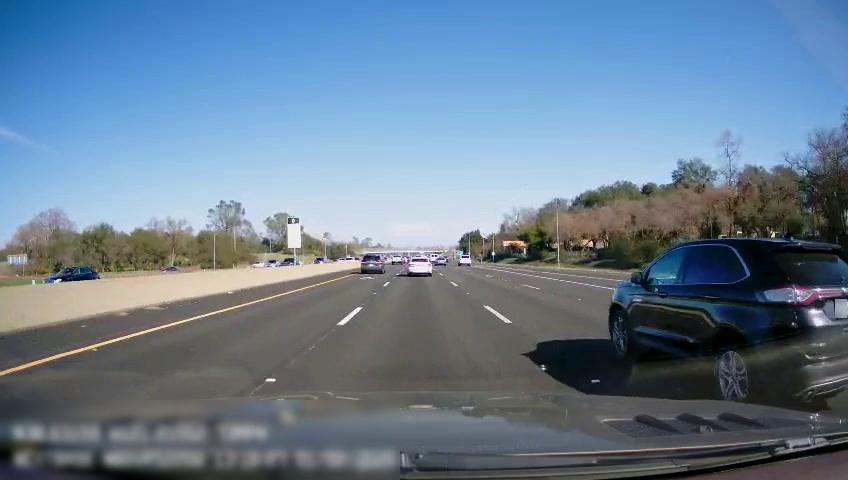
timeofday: Day
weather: Sunny
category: Drivable Space
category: Vehicles | SUV
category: Vehicles | Truck
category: Vehicles | Car
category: Vehicles | SUV
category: Vehicles | SUV
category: Vehicles | Car
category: Lanes | Current Lane
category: Lanes | Current Lane
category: Lanes | Current Lane
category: Lanes | Alternate Lane
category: Lanes | Alternate Lane
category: Lanes | Alternate Lane
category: Lanes | Alternate Lane
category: Traffic | Signs